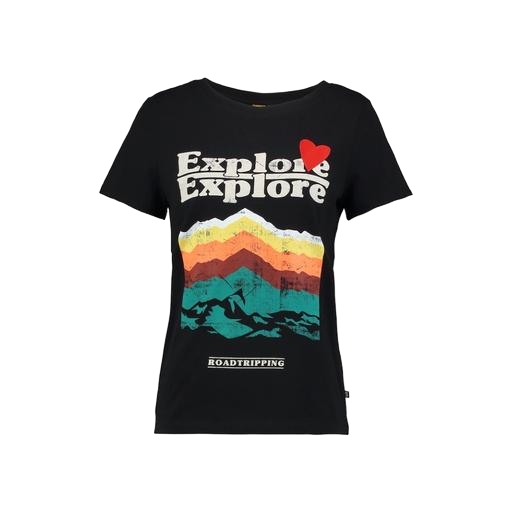
t-shirt venture print, graphic t-shirt, great t-shirt, white background